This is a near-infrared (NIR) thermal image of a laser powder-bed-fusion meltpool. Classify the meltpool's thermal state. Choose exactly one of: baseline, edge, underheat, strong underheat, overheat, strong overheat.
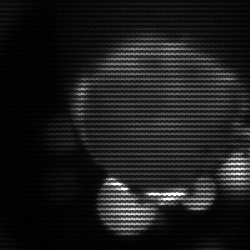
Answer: edge